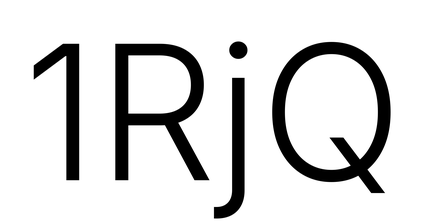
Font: Inter_Light